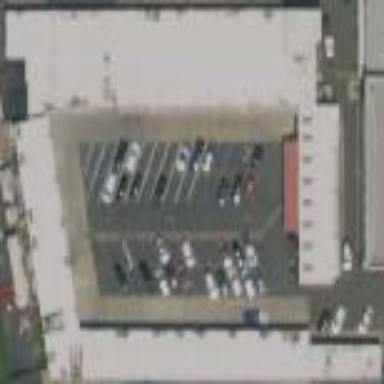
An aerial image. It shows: Commercial building used for cars.